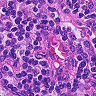
Metastatic tissue present: no